Field crop: maize
Growth stage: 2
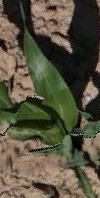
Species: maize